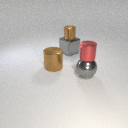
large gray metal cube behind large gray metal sphere